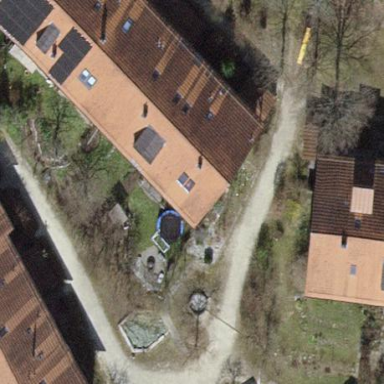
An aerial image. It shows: Building with tiled roof.